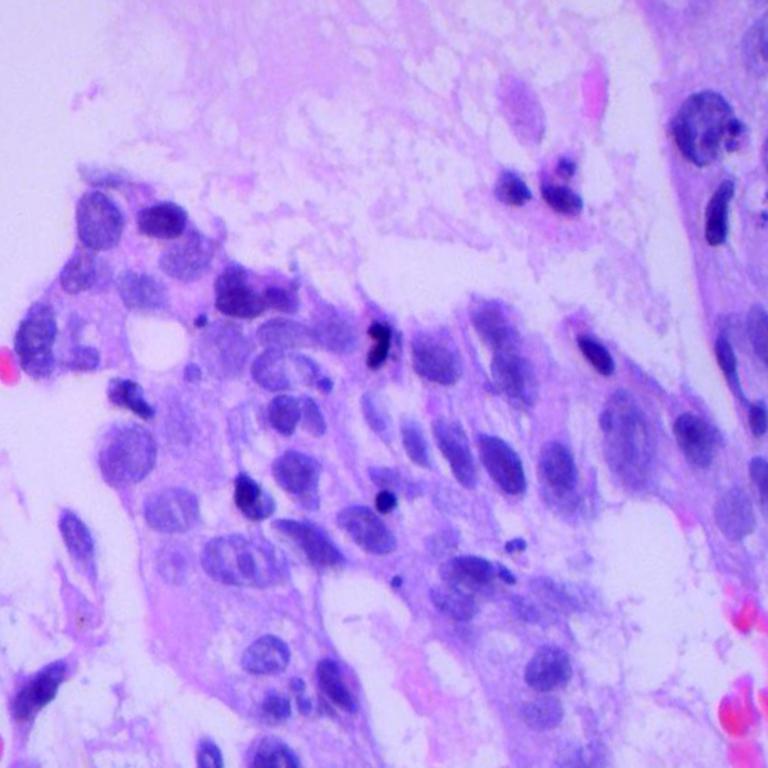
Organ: lung
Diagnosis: adenocarcinomas